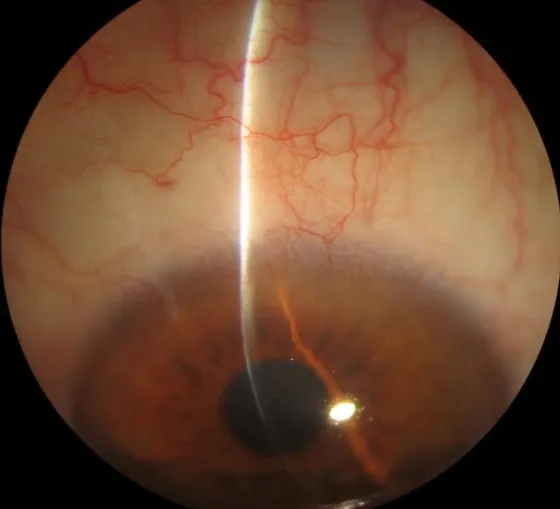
Six months after the initial treatment with topical INFa-2b. The lesion has disappeared.
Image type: ophthalmic_imaging (fundus_photograph)